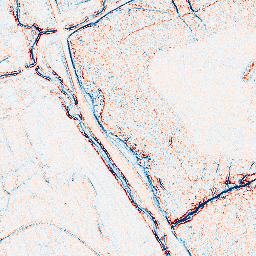
Category: edge_preserving
Decomposition family: bilateral
Decomposition parameters: d: 5
sigma_color: 100
sigma_space: 75
Upsampling method: quartic
Upsampling parameters: scale: 4
Upsampling scale: 4